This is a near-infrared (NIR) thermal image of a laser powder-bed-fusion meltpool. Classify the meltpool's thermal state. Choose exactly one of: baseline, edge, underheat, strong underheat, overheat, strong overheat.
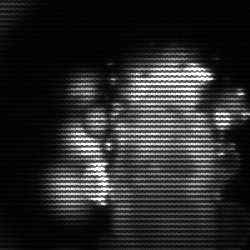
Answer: strong underheat